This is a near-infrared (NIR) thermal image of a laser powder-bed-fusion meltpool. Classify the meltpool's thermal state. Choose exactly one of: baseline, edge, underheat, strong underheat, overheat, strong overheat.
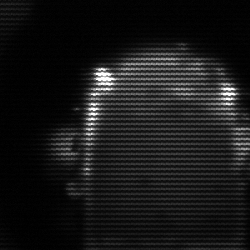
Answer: baseline